A time-domain waveform of one vibration snapshot from a rolling-element bearing is shown. What is the most likely bearing condition (normal, inner_race, outer_race, ball)?
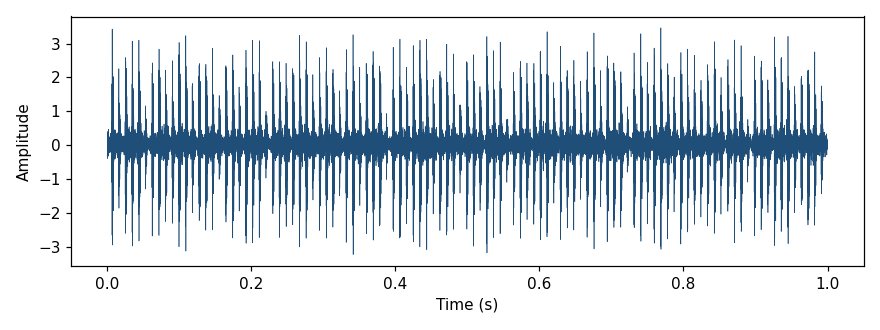
Answer: outer_race